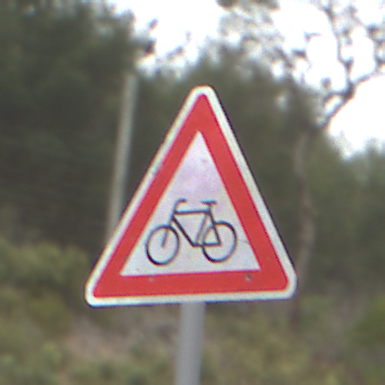
Verkehrszeichen: RadverkehrRechts
Umgebung: Outdoor, Nature
Tageszeit: Midday
Wetter: Overcast
Licht: Natural
Jahreszeit: NotSpecified
Kontrast: LowContrast